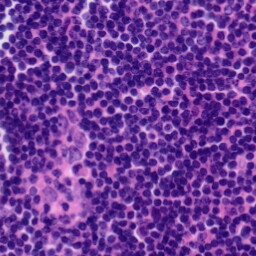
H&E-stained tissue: Tonsil